Field crop: maize
Growth stage: 2
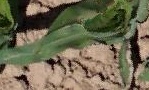
Species: maize